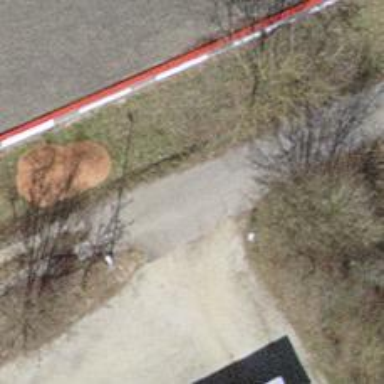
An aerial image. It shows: Paved service road.